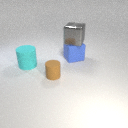
large blue rubber cube below large gray metal cube